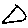
Label: triangle